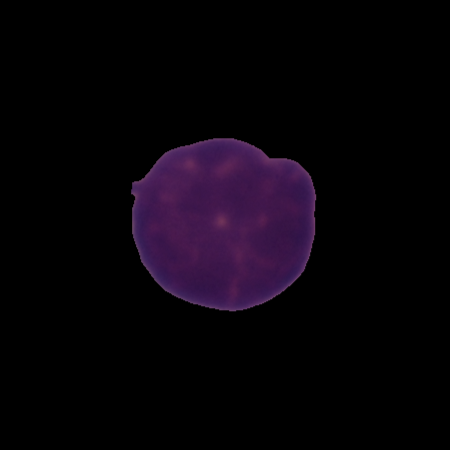
Label: healthy